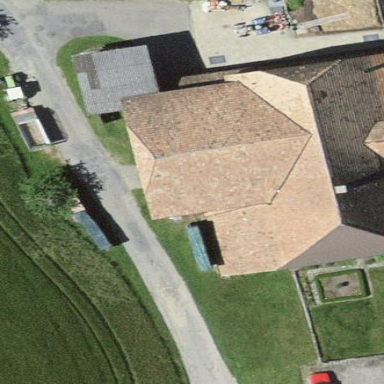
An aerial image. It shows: Farm building.